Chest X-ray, PA view. Patient: 65 years old, sex M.
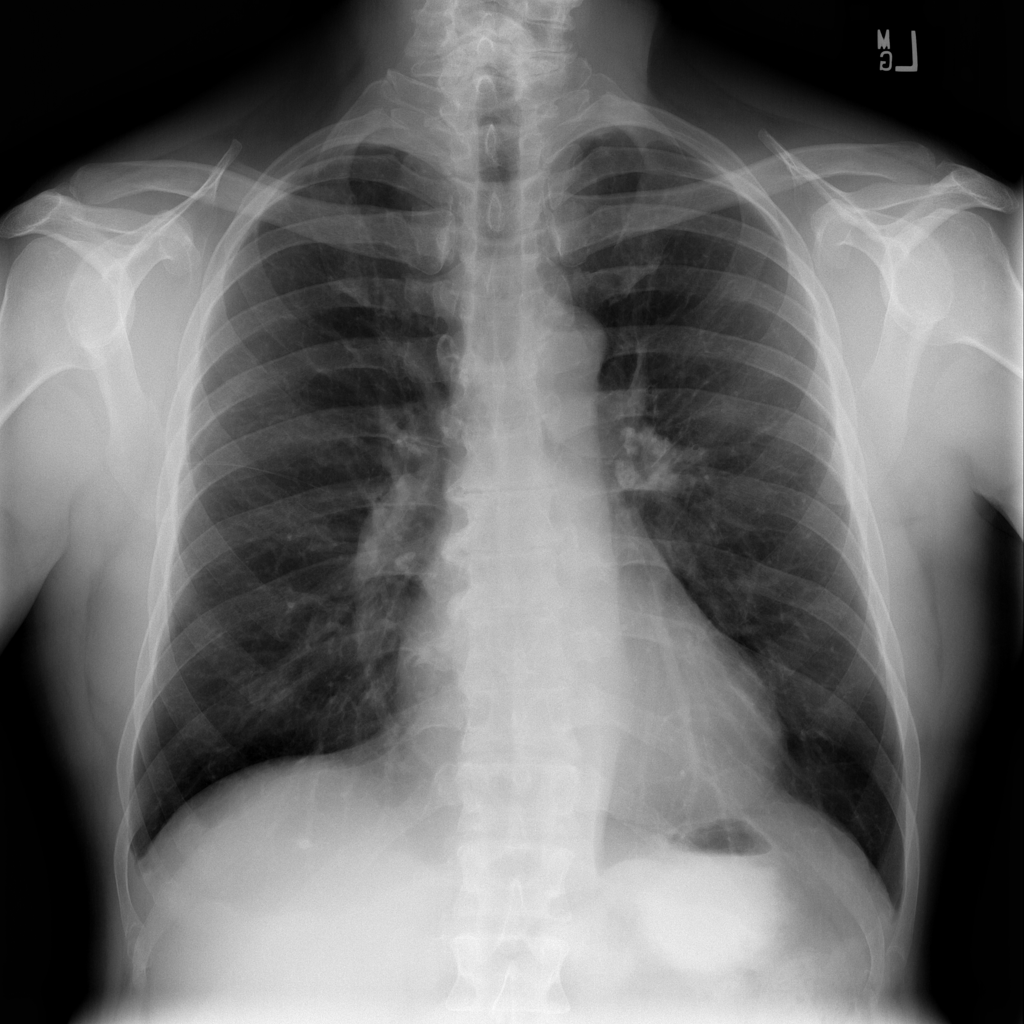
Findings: No Finding